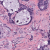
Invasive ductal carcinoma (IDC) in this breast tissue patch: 1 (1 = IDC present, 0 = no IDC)